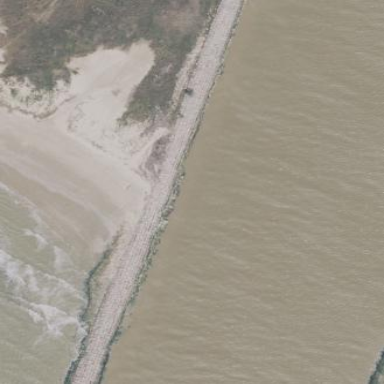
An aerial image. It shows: Breakwater structure.